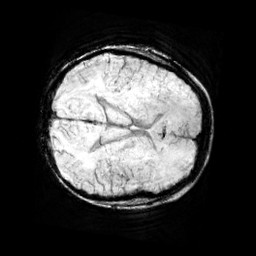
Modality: minIP
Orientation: axial
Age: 10
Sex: male
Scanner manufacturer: siemens
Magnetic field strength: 3 T
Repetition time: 0.027 s
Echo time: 0.02 s